Question: I try to use CKEDITOR to edit my website content. But there are a lot of CKEDITOR used, I put all the javascript functions in a Class, but not sure how it works. Anybody could help to see which part i need to change?
There are 2 files associated with my problems:
1) test.php (main page for update the content of website using Ckeditor)
2) CmsAjaxClass.js (Class contains all operation of Ajax and Ckeditor)
'''
<!DOCTYPE html>
<html>
<head>
<title>A Simple Page with CKEditor</title>
<!-- Make sure the path to CKEditor is correct. -->
<script src="ckeditor/ckeditor.js"></script>
</head>
<script src="assets/js/jquery.js" type="text/javascript"></script>
<body>
<div>
</div>
<form method="post" action="test2.php">
<h1>Editor1</h1>
<textarea name="editor1" id="editor1"><?php
include_once('php/get_cms.php');
echo get_cms(1);
?></textarea>
_____________________________________<br/>
<h1>Editor2</h1>
<textarea name="editor2" id="editor2"><?php
include_once('php/get_cms.php');
echo get_cms(2);
?></textarea>
<script src="assets/js/CmsAjaxClass.js"></script>
<script>
var editor1 = new CmsAjaxClass("editor1", document.getElementById("editor1").value) ;
var editor2 = new CmsAjaxClass("editor2", document.getElementById("editor2").value) ;
</script>
</form>
</body>
</html>
'''
'''
function CmsAjaxClass(editorName, seteditorData)
{
//For nested Class usage
var myClass = this;
//Declare editorName to keep the editor name
this.editorName = editorName;
//Declare dataString to keep the data retrieve from editor
this.seteditorData = seteditorData;
//Function to update the CKEDITOR before it is parsed
this.updateCkeditor = function() {
for ( instance in CKEDITOR.instances )
{
CKEDITOR.instances[instance].updateElement();
}
}
//Function to run the AJAX if the element is blured
this.onBlur = function() {
//Update the Ckeditor data first before retrieve edited data
myClass.updateCkeditor();
//Retrieve edited data from HTML DOM
myClass.seteditorData = seteditorData;
//Call AJAX function to pass the value
myClass.startAjax();
}
//Catch the focus and blur status of inline toolbar
this.editor = CKEDITOR.inline( editorName, {
on: {
//focus: onFocus,
blur: myClass.onBlur,
}
});
//Declare which cms section we currently editing, parse the integer from the id of the textarea
this.setcmsID = parseInt(editorName.replace("editor",""));
//Create an AJAX function
this.startAjax = function() {
alert(this.seteditorData);
$.ajax
({
type: "POST",
url: "test2.php",
data: {editorData: this.seteditorData, cmsID: this.setcmsID},
cache: false,
beforeSend: function()
{
//Loading
},
success: function(result)
{
alert("Successfully updated!");
}
});
}
}
'''

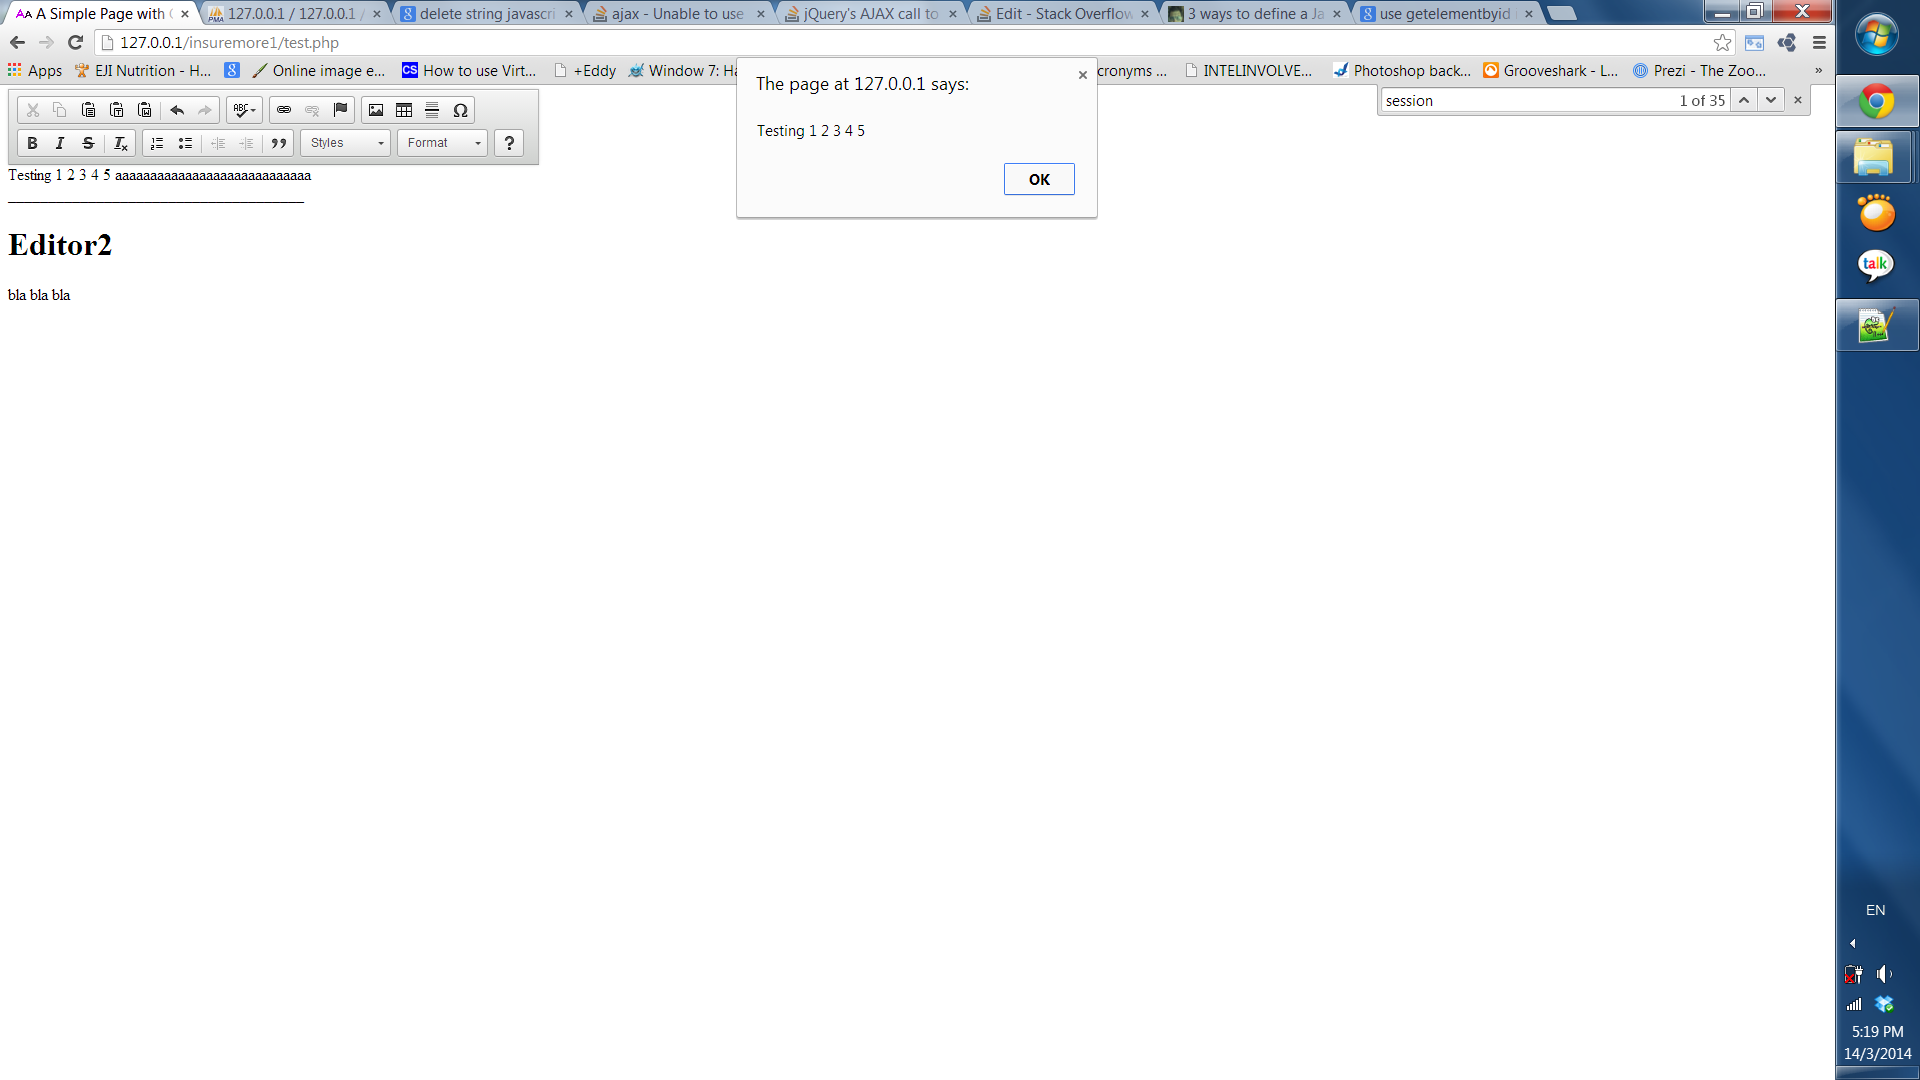
Answer: Thanks @sabithpocker and @DanielKnippers
Finally it works, the Ckeditor update database when "blur" action is triggered.
'''
<!DOCTYPE html>
<html>
<head>
<title>A Simple Page with CKEditor</title>
<!-- Make sure the path to CKEditor is correct. -->
<script src="ckeditor/ckeditor.js"></script>
</head>
<script src="assets/js/jquery.js" type="text/javascript"></script>
<body>
<div>
</div>
<form method="post" action="test2.php">
<h1>Editor1</h1>
<textarea name="editor1" id="editor1"><?php
include_once('php/get_cms.php');
echo get_cms(1);
?></textarea>
_____________________________________<br/>
<h1>Editor2</h1>
<textarea name="editor2" id="editor2"><?php
include_once('php/get_cms.php');
echo get_cms(2);
?></textarea>
<script src="assets/js/CmsAjaxClass.js"></script>
<script>
var editor1 = new CmsAjaxClass("editor1") ;
var editor2 = new CmsAjaxClass("editor2") ;
</script>
</form>
</body>
</html>
'''
'''
function CmsAjaxClass(editorName)
{
//For nested Class usage
var myClass = this;
//Declare editorName to keep the editor name
this.editorName = editorName;
//Declare dataString to keep the data retrieve from editor
this.seteditorData;
//Function to update the CKEDITOR before it is parsed
this.updateCkeditor = function() {
for ( instance in CKEDITOR.instances )
{
CKEDITOR.instances[instance].updateElement();
}
}
//Function to run the AJAX if the element is blured
this.onBlur = function() {
//Update the Ckeditor data first before retrieve edited data
myClass.updateCkeditor();
//Retrieve edited data from HTML DOM
myClass.seteditorData = document.getElementById(editorName).value;
//Call AJAX function to pass the value
myClass.startAjax();
}
//Catch the focus and blur status of inline toolbar
this.editor = CKEDITOR.inline( editorName, {
on: {
//focus: onFocus,
blur: myClass.onBlur,
}
});
//Declare which cms section we currently editing, parse the integer from the id of the textarea
this.setcmsID = parseInt(editorName.replace("editor",""));
//Create an AJAX function
this.startAjax = function() {
alert(this.seteditorData);
$.ajax
({
type: "POST",
url: "test2.php",
data: {editorData: this.seteditorData, cmsID: this.setcmsID},
cache: false,
beforeSend: function()
{
//Loading
},
success: function(result)
{
alert("Successfully updated!");
}
});
}
}
'''